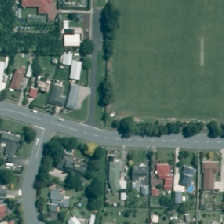
Land cover: urban_parkland